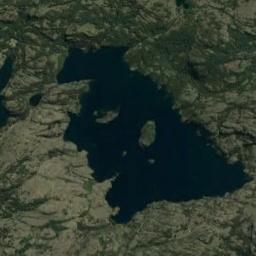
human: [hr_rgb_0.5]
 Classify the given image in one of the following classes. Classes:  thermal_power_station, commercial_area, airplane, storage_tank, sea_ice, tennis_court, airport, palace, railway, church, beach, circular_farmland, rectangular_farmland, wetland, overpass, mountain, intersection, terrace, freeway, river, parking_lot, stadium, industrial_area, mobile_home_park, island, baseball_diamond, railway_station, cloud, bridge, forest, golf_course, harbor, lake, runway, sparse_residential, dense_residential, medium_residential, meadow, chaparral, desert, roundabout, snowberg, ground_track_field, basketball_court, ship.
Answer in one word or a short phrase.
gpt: lake